Question: Is there anyway to change the mouse cursor to the text one when it is over a buffer? Like this:

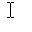
Answer: You can use the option 'mouseshape'. Get more information with:
'''
:help 'mouseshape'
'''
Try to adding 'n=beam' to the setting:
'''
:set mouseshape+=n:beam
'''